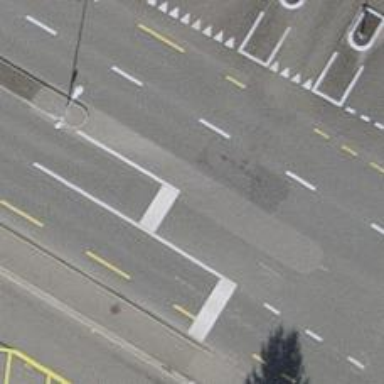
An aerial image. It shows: Primary road with asphalt surface and designated cycle lane.